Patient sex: M
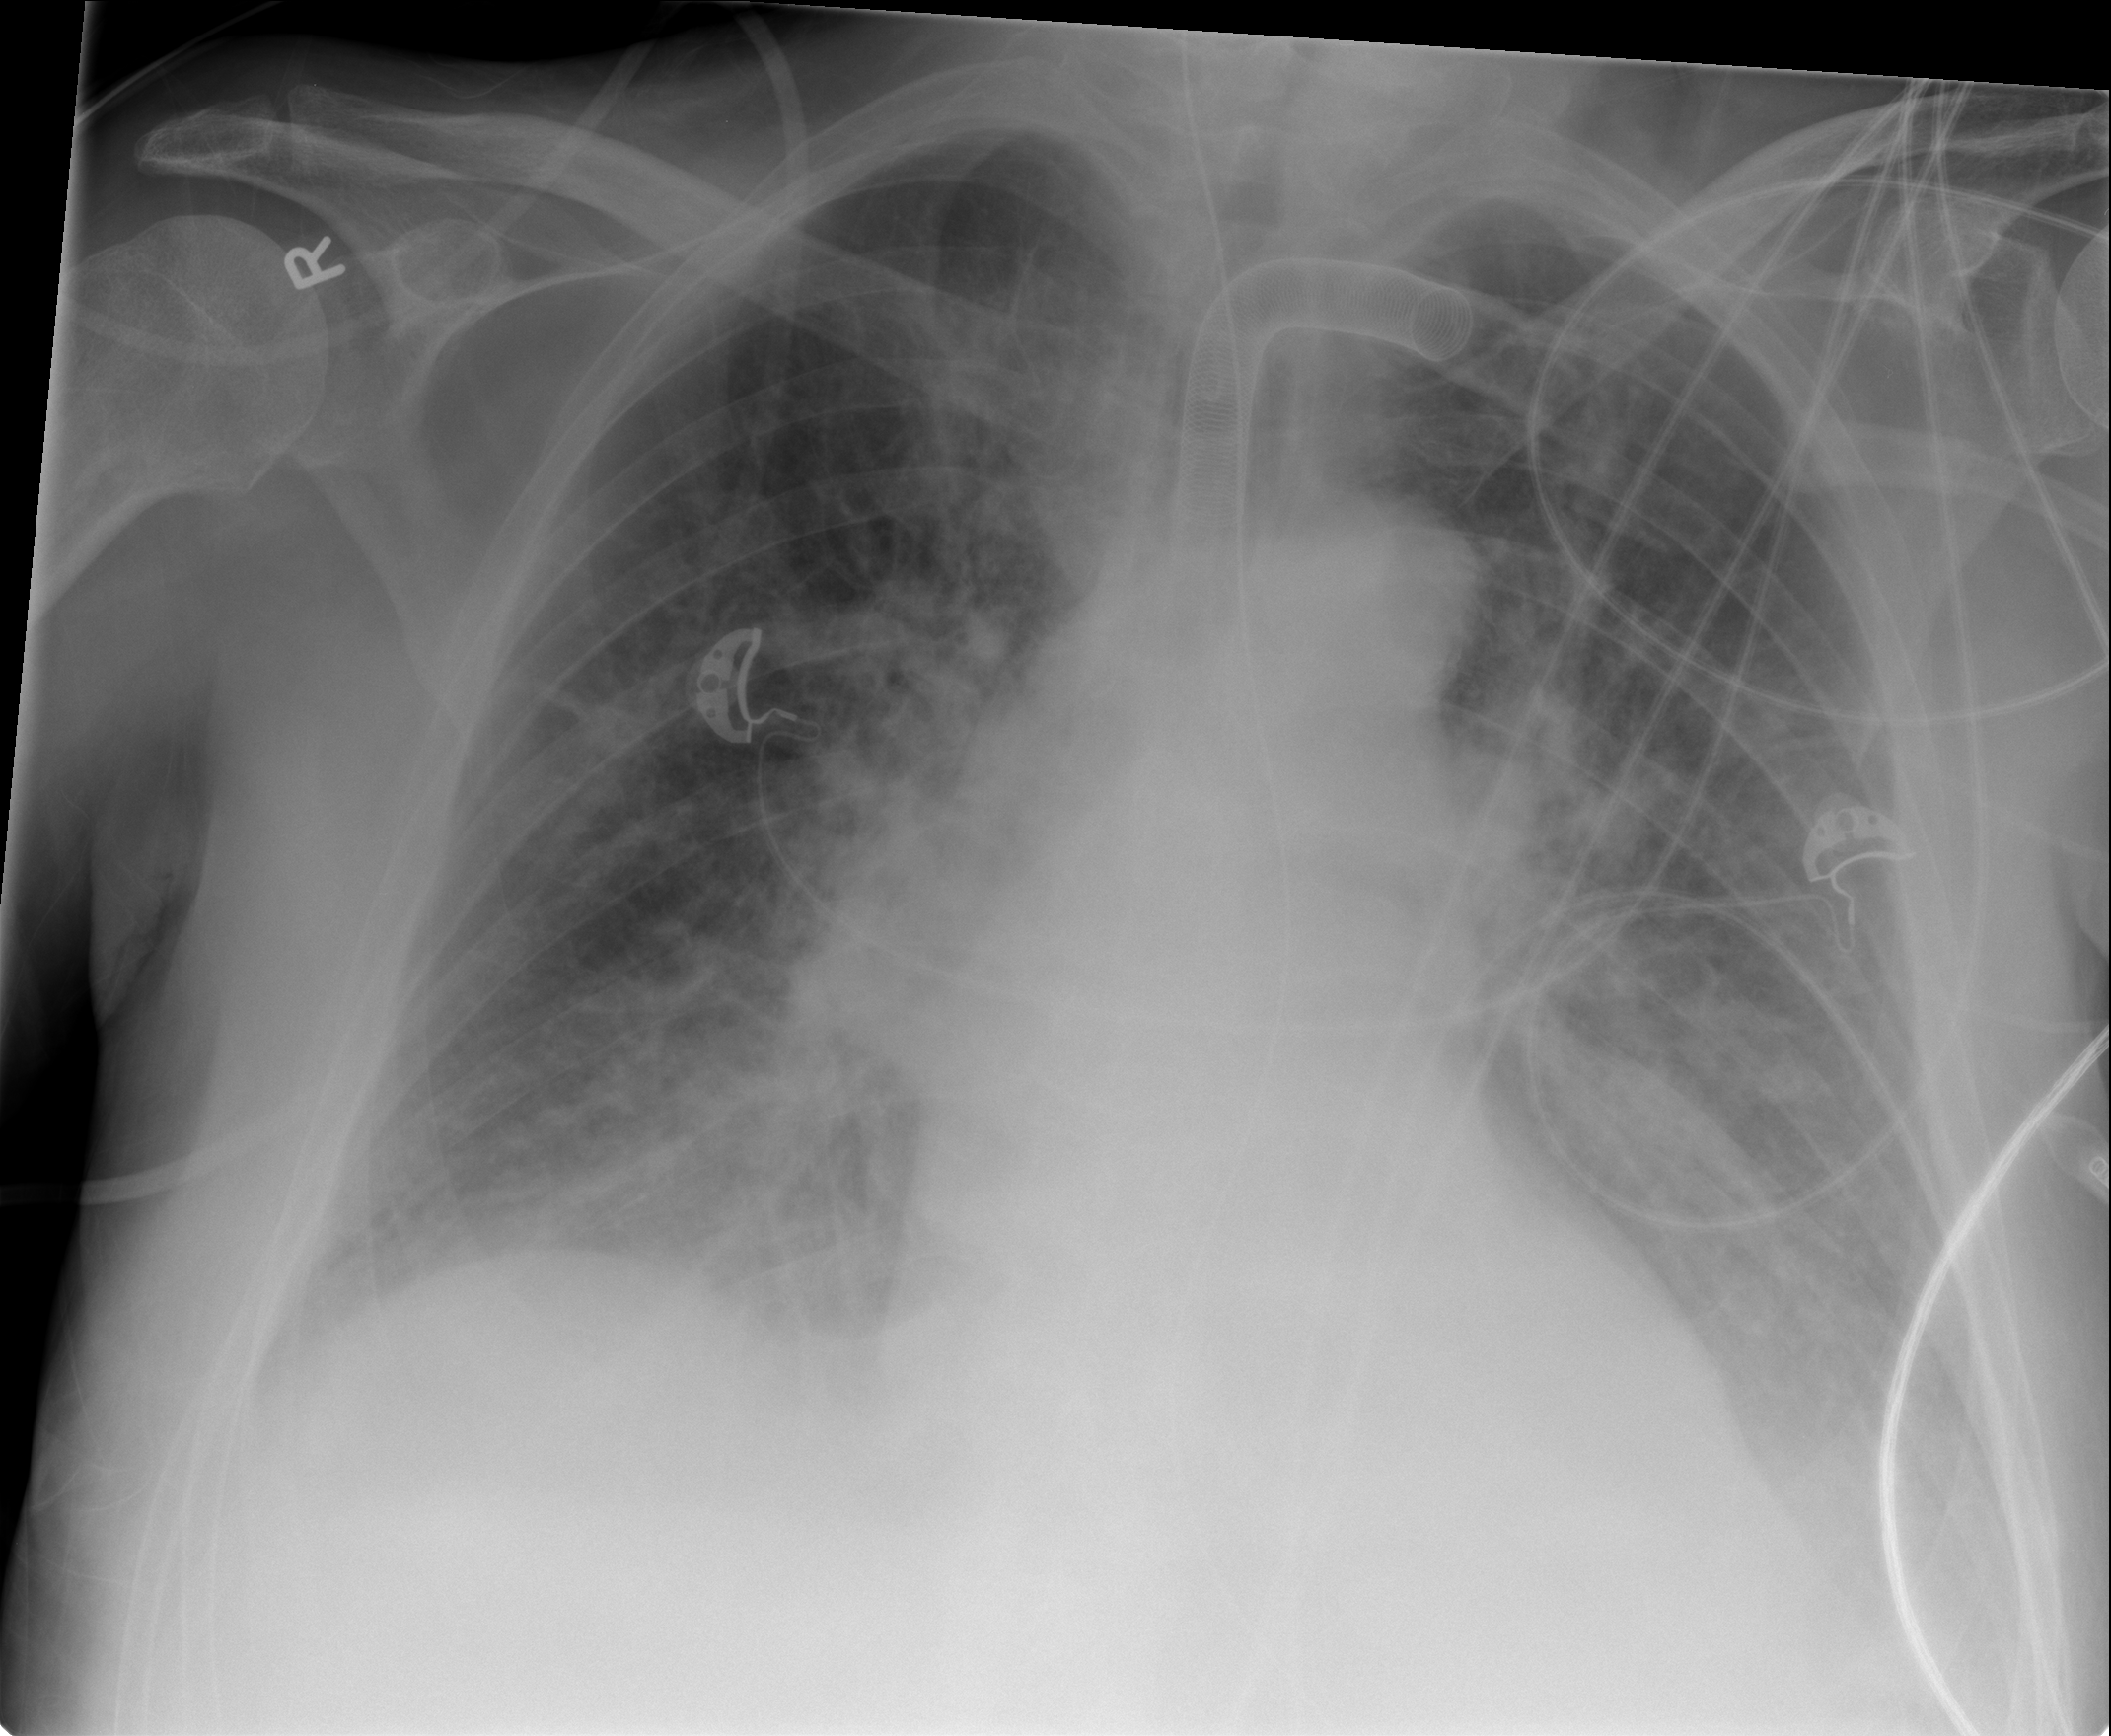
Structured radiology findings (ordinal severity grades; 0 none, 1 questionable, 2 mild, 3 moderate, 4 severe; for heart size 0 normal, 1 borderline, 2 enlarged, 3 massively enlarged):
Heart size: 0
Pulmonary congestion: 2
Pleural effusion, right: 2
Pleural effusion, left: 2
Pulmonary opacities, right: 2
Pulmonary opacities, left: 3
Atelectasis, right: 2
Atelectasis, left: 2